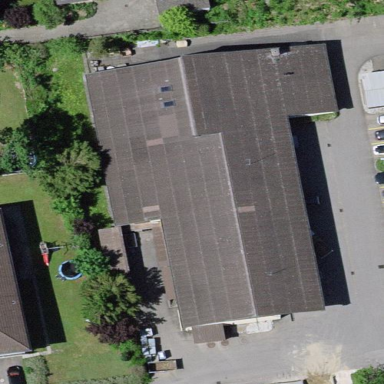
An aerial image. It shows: Industrial building.